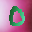
Label: 0